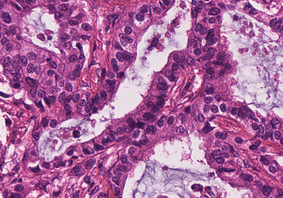
Tumor epithelial tissue: yes
Tumor-associated stroma tissue: yes
Normal tissue: no